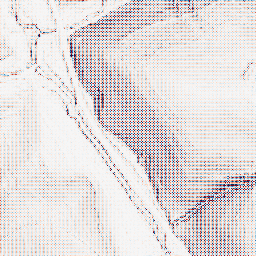
Category: wavelet
Decomposition family: wavelet_biorthogonal
Decomposition parameters: wavelet: bior1.3
level: 1
Upsampling method: sinc_blackman
Upsampling parameters: scale: 8
kernel_size: 8
Upsampling scale: 8